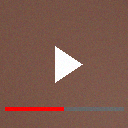
Screen state: on